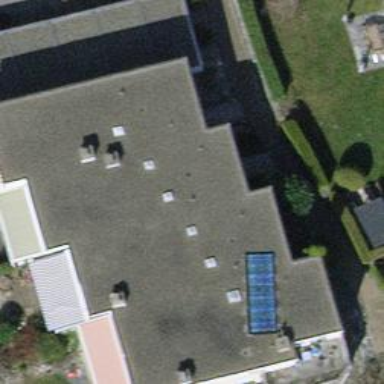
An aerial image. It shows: Terrace building.